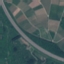
Land use / land cover: Highway